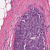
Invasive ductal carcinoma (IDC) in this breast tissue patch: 0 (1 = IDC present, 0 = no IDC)